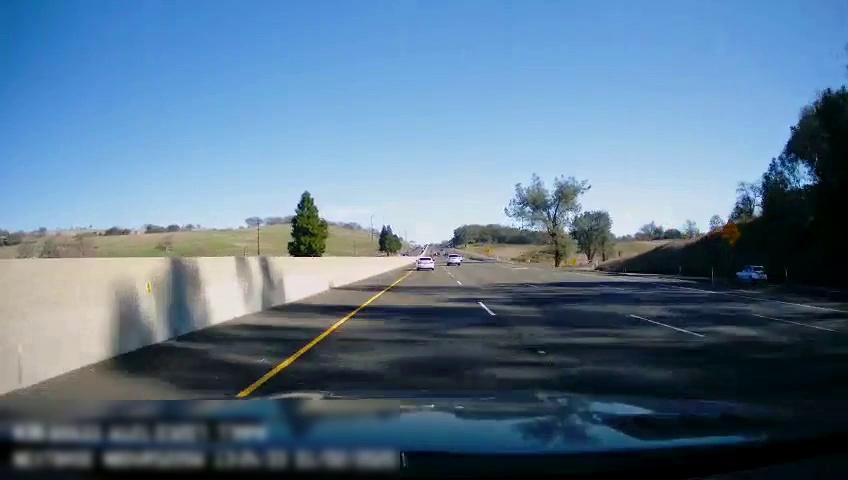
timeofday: Day
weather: Sunny
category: Drivable Space
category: Drivable Space
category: Vehicles | Car
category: Vehicles | SUV
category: Vehicles | Car
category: Lanes | Current Lane
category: Lanes | Current Lane
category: Lanes | Alternate Lane
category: Lanes | Alternate Lane
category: Lanes | Alternate Lane
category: Traffic | Signs